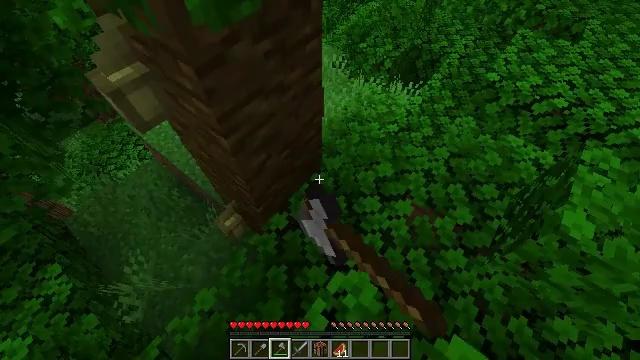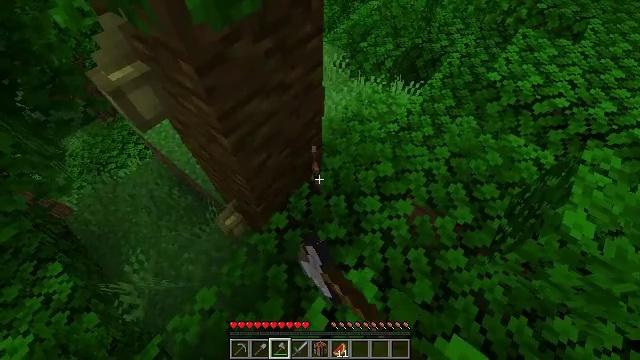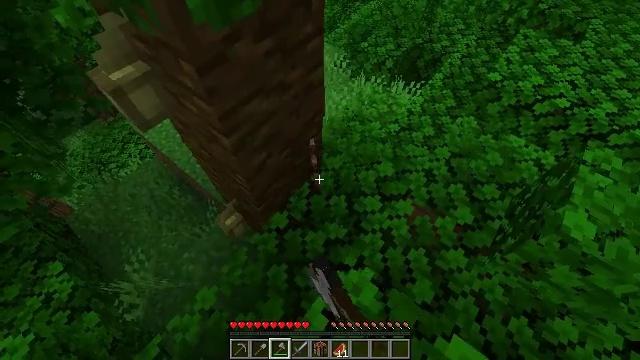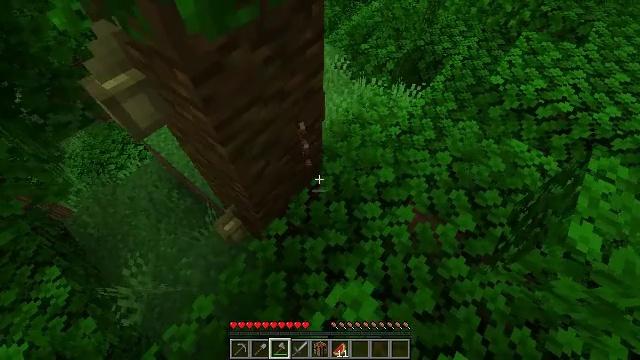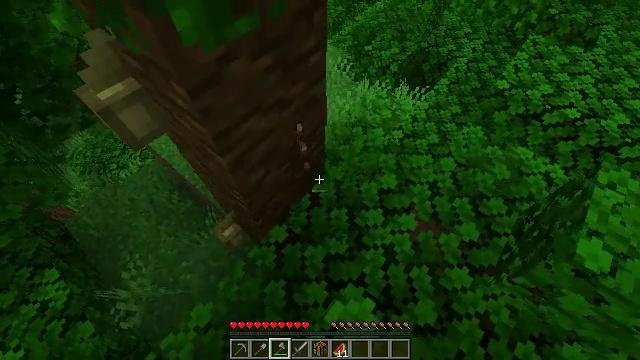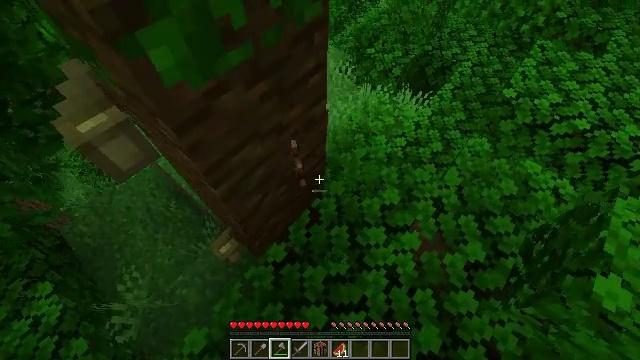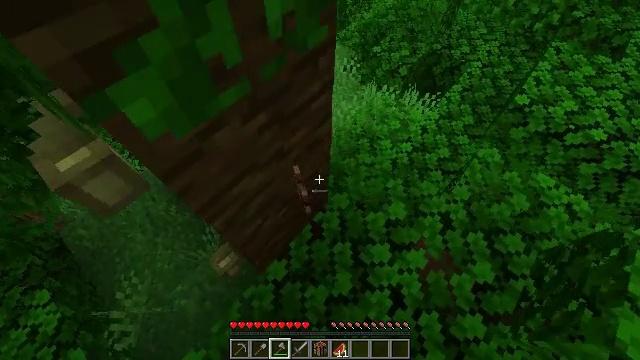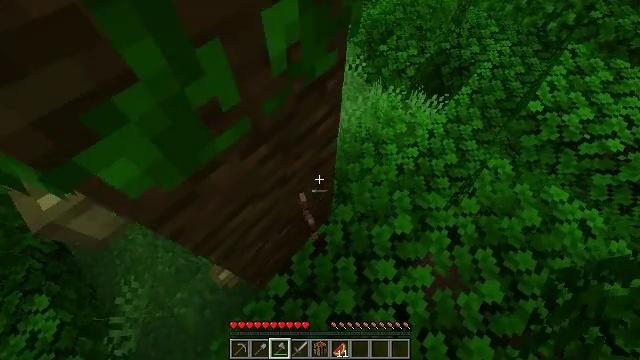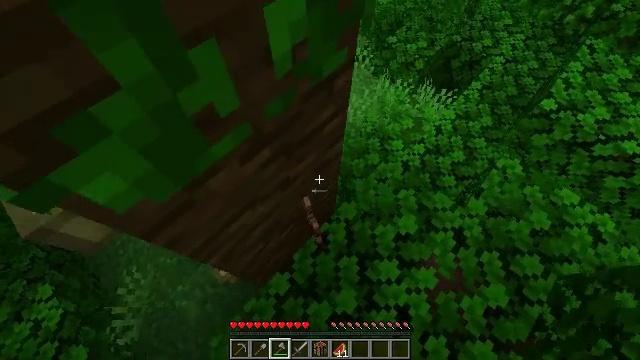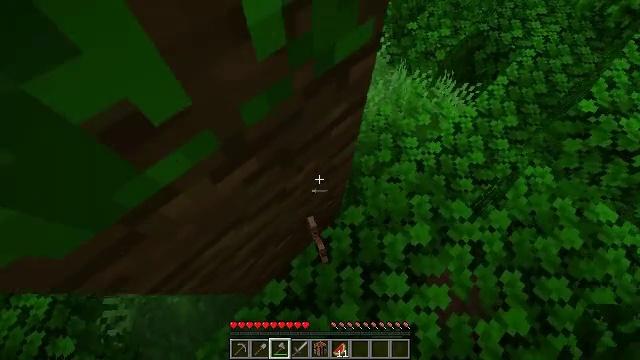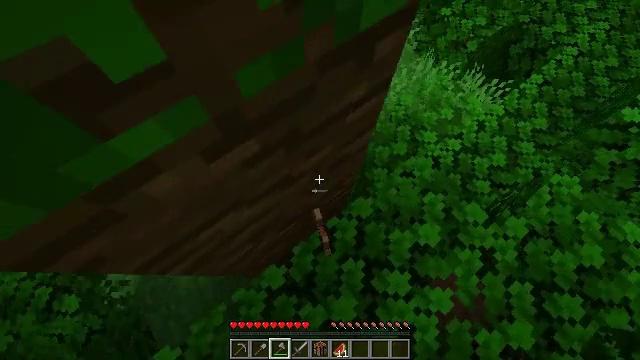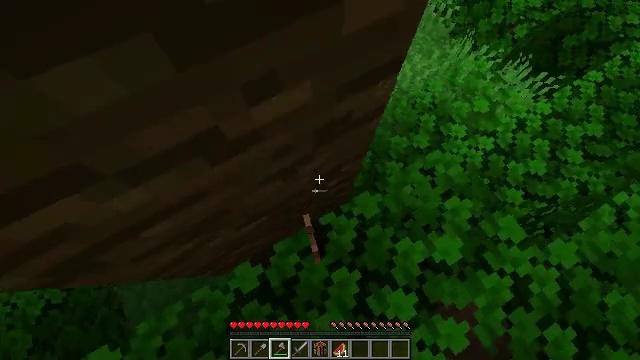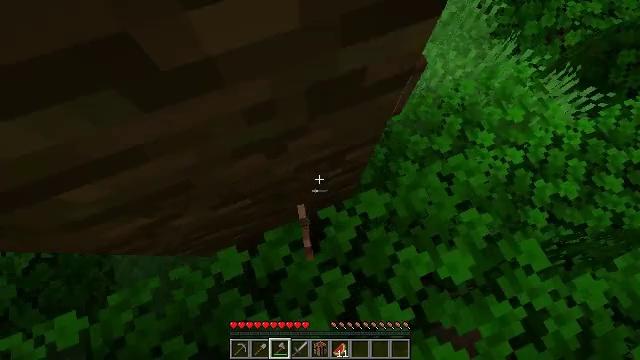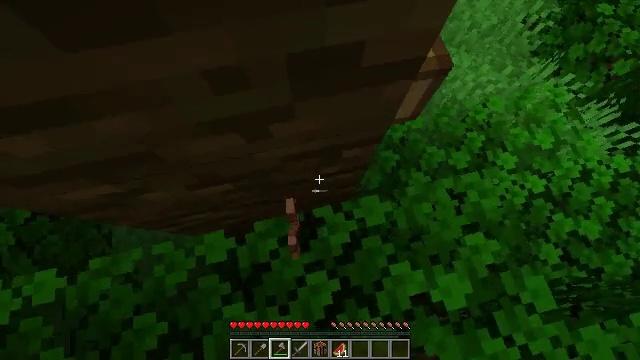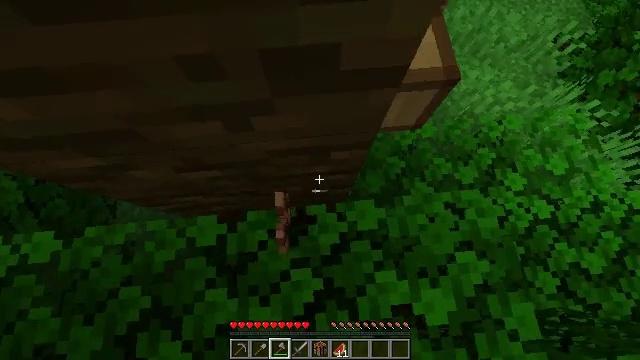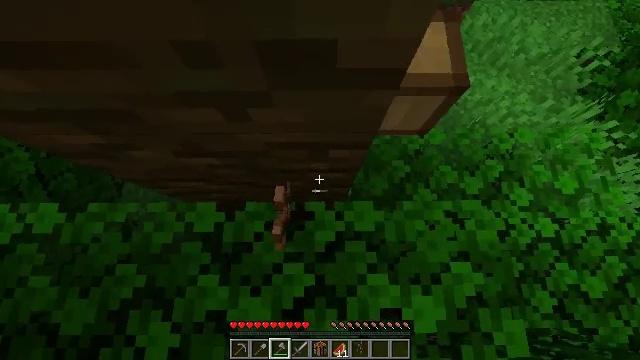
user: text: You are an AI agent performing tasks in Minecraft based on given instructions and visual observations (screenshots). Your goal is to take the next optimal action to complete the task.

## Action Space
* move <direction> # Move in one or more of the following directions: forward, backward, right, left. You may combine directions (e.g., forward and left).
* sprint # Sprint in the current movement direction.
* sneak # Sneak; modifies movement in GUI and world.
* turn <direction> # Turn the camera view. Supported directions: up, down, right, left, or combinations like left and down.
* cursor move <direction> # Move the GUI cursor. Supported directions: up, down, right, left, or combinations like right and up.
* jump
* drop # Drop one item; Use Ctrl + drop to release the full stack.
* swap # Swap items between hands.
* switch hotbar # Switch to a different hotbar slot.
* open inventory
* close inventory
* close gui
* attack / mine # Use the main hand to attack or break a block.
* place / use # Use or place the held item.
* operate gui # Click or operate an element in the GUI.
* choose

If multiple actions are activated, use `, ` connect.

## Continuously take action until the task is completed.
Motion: motion action
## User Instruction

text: Harvest melon from the farm.
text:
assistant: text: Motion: attack / mine
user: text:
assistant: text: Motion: attack / mine
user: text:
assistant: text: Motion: move forward
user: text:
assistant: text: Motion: move forward
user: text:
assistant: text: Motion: move forward
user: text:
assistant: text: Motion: move forward, turn down
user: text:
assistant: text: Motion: move forward, turn left and down
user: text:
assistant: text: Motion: move forward, turn left and down
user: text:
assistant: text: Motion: move forward, turn left and down
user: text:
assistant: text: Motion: move forward, turn left and down
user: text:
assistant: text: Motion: move forward, turn left and down
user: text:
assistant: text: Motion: turn left and down
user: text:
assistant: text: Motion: turn left
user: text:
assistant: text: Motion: turn left
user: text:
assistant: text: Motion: turn left
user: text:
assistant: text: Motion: turn left
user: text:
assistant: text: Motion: no_op
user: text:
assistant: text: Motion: turn left
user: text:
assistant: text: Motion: turn left
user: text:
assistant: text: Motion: turn up
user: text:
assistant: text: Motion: turn right and up
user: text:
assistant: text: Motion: no_op
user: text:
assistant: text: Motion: move left
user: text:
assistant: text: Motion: move left
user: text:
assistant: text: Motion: move left, turn right
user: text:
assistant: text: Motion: move left, turn right and up
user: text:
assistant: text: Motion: move forward and move left, turn right and up
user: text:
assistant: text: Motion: move forward and move left, turn right and up
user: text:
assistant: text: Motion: move forward, turn right and up
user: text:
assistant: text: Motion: move forward, turn right and up